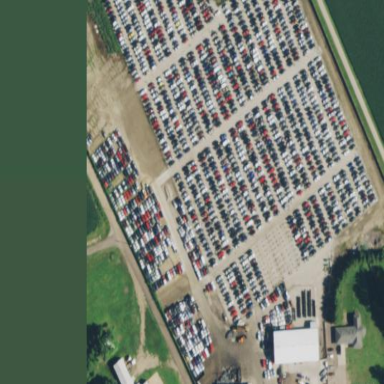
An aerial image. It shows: Scrap yard located in industrial area.